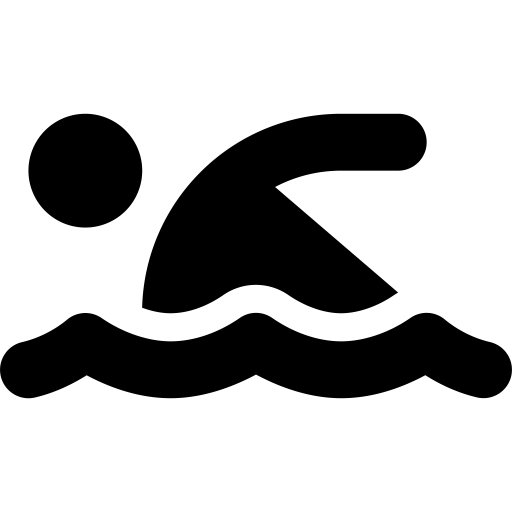
Tags: icon, FontAwesome, fa-icon, solid, person, swimming